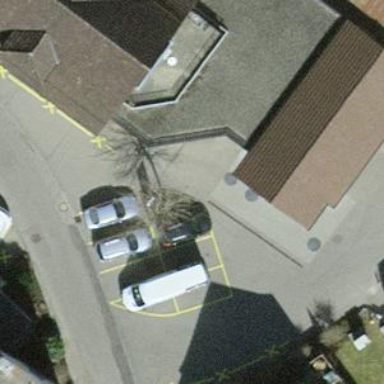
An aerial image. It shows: Quadruple saltbox roof shape on apartment building.